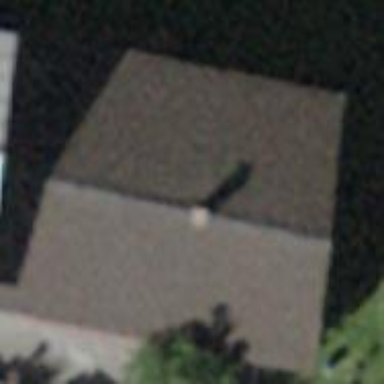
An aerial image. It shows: Building with tile roof.